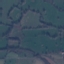
Land use / land cover: Pasture